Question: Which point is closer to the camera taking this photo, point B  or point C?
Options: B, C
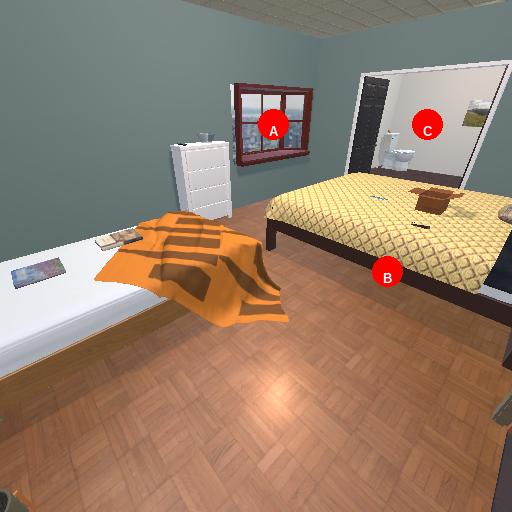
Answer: B